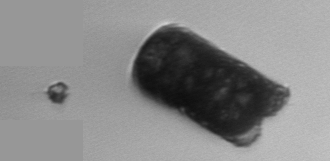
Label: Paralia_sulcata